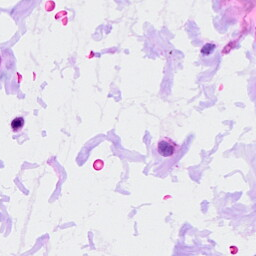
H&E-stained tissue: Ovarian